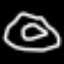
Label: donut